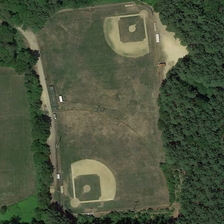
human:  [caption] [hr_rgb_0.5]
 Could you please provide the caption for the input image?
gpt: two baseball fields are surrounded by many green trees .

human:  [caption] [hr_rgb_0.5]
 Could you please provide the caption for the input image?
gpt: two baseball fields are surrounded by many green trees .

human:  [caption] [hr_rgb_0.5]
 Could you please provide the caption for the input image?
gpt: two baseball fields are surrounded by many green trees .

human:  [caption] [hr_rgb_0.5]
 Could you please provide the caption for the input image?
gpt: two baseball fields are surrounded by many green trees .

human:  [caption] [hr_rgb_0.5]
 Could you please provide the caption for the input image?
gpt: two baseball fields are surrounded by many green trees .